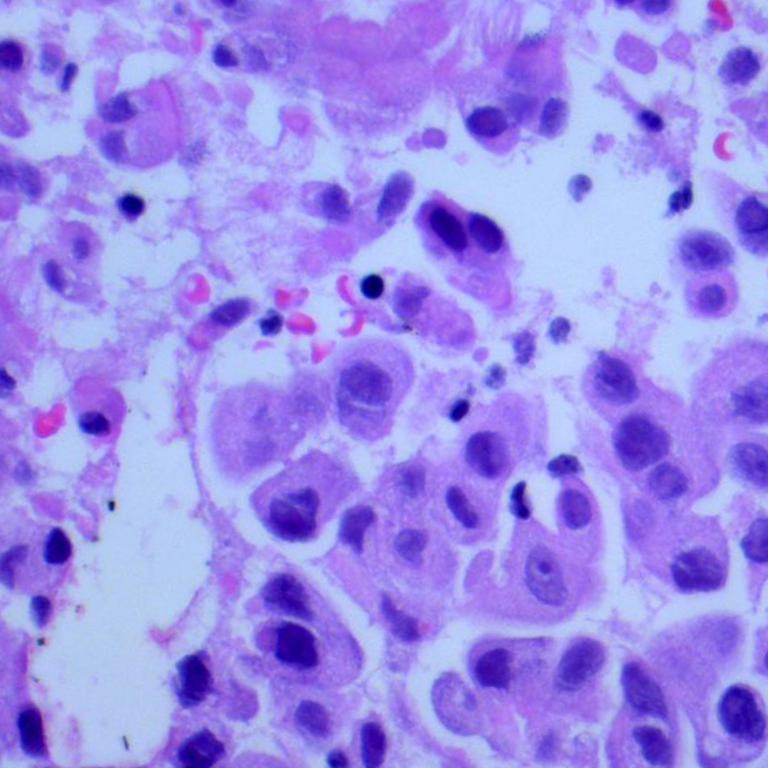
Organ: lung
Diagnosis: adenocarcinomas